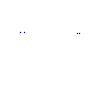
Particle: proton